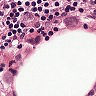
Metastatic tissue present: yes